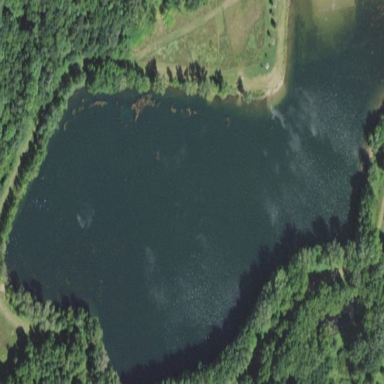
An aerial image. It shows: Lake with natural water.